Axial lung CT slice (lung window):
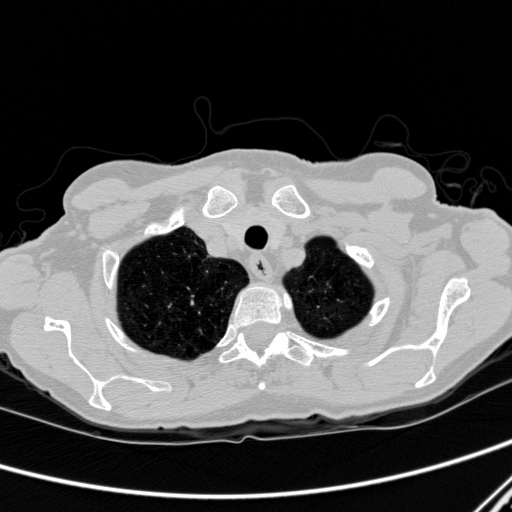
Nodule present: no